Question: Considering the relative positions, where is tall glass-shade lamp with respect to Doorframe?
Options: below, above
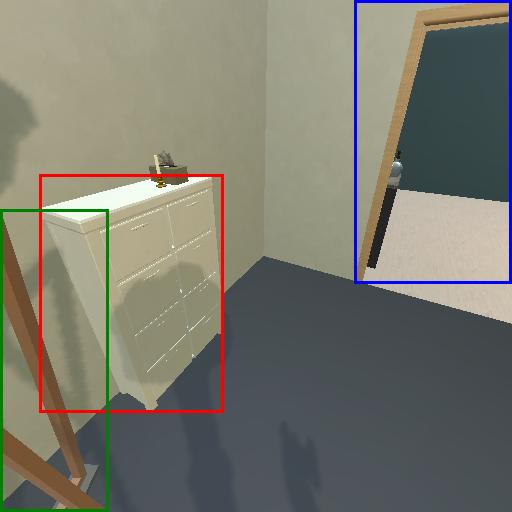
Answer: below